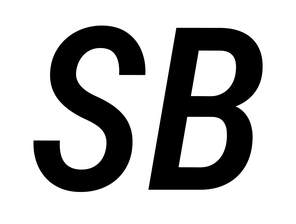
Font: Roboto-Italic_Condensed_Medium_Italic